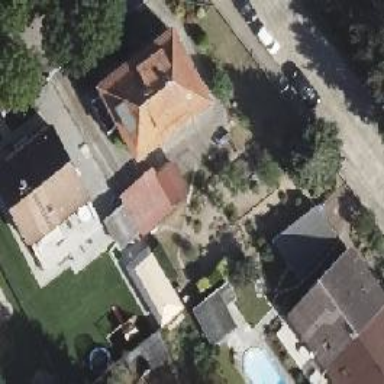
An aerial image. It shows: Building featuring apartments with half-hipped roof.